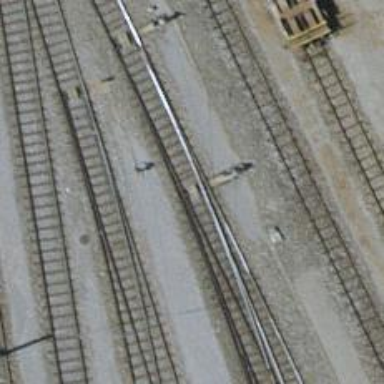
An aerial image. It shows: Railway switch.